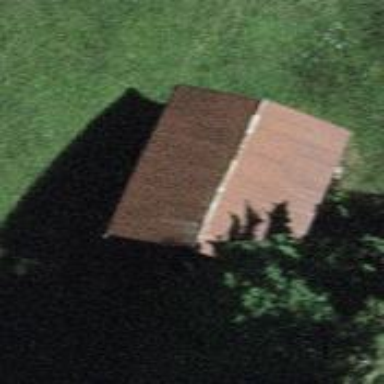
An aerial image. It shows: Barn.